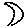
Label: moon